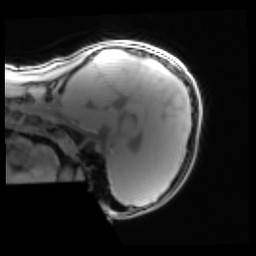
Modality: PDw
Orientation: sagittal
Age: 14
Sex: male
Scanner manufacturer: siemens
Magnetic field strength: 3 T
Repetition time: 0.25 s
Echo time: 0.00103 s